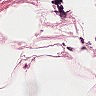
Metastatic tissue present: no